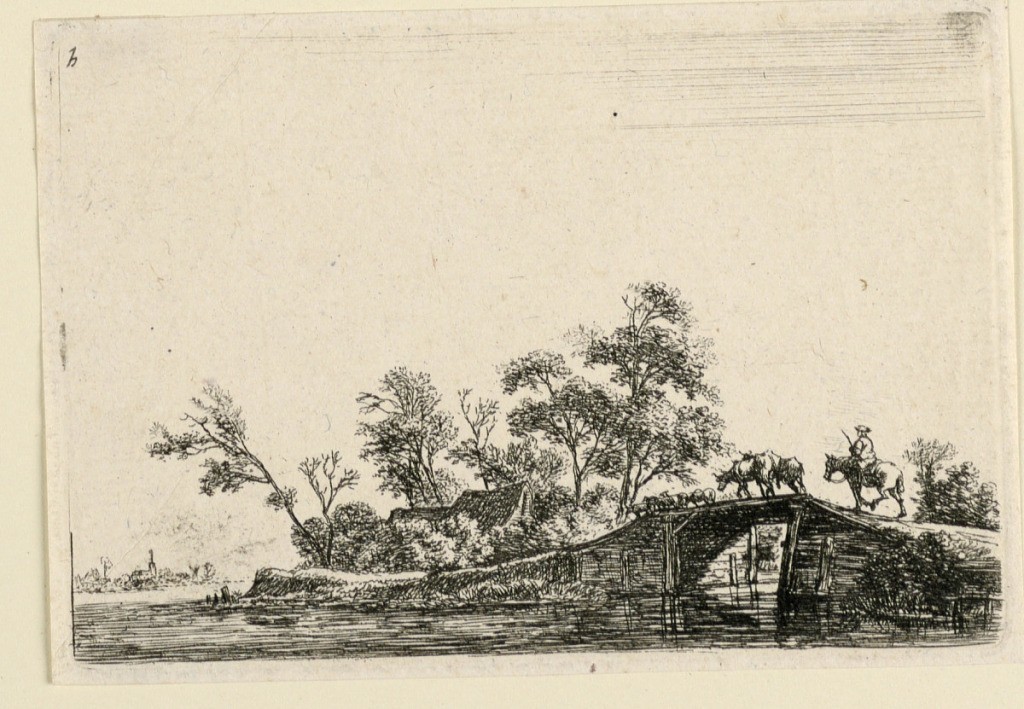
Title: Cows and Horsemen Cross a Bridge Over a Canal
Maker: Antoni Waterloo, 1618–1677
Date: ca. 1650
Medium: Etching on paper
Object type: Print
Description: A horseman drives two cows and some sheep over a bridge spanning a small canal. Farm houses in left middle distance, and a town on the far side of a large body of water, left distance.